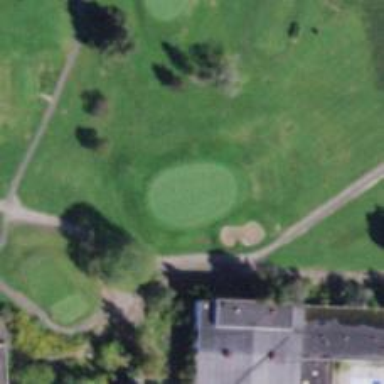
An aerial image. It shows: View of golf hole.